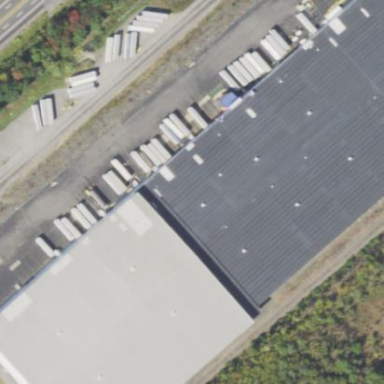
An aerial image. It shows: Logistics area.